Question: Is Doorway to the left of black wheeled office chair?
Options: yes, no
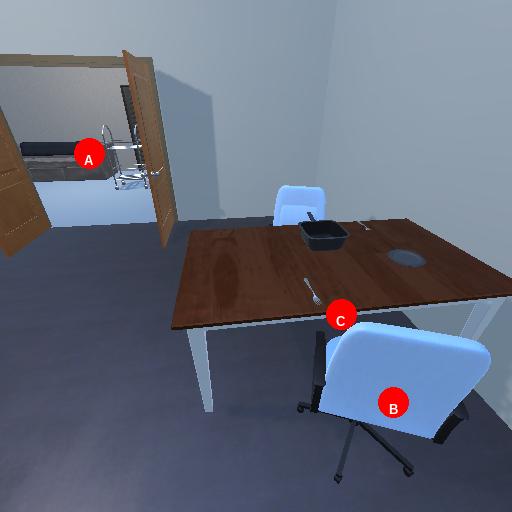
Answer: yes